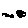
Label: moon